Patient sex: F
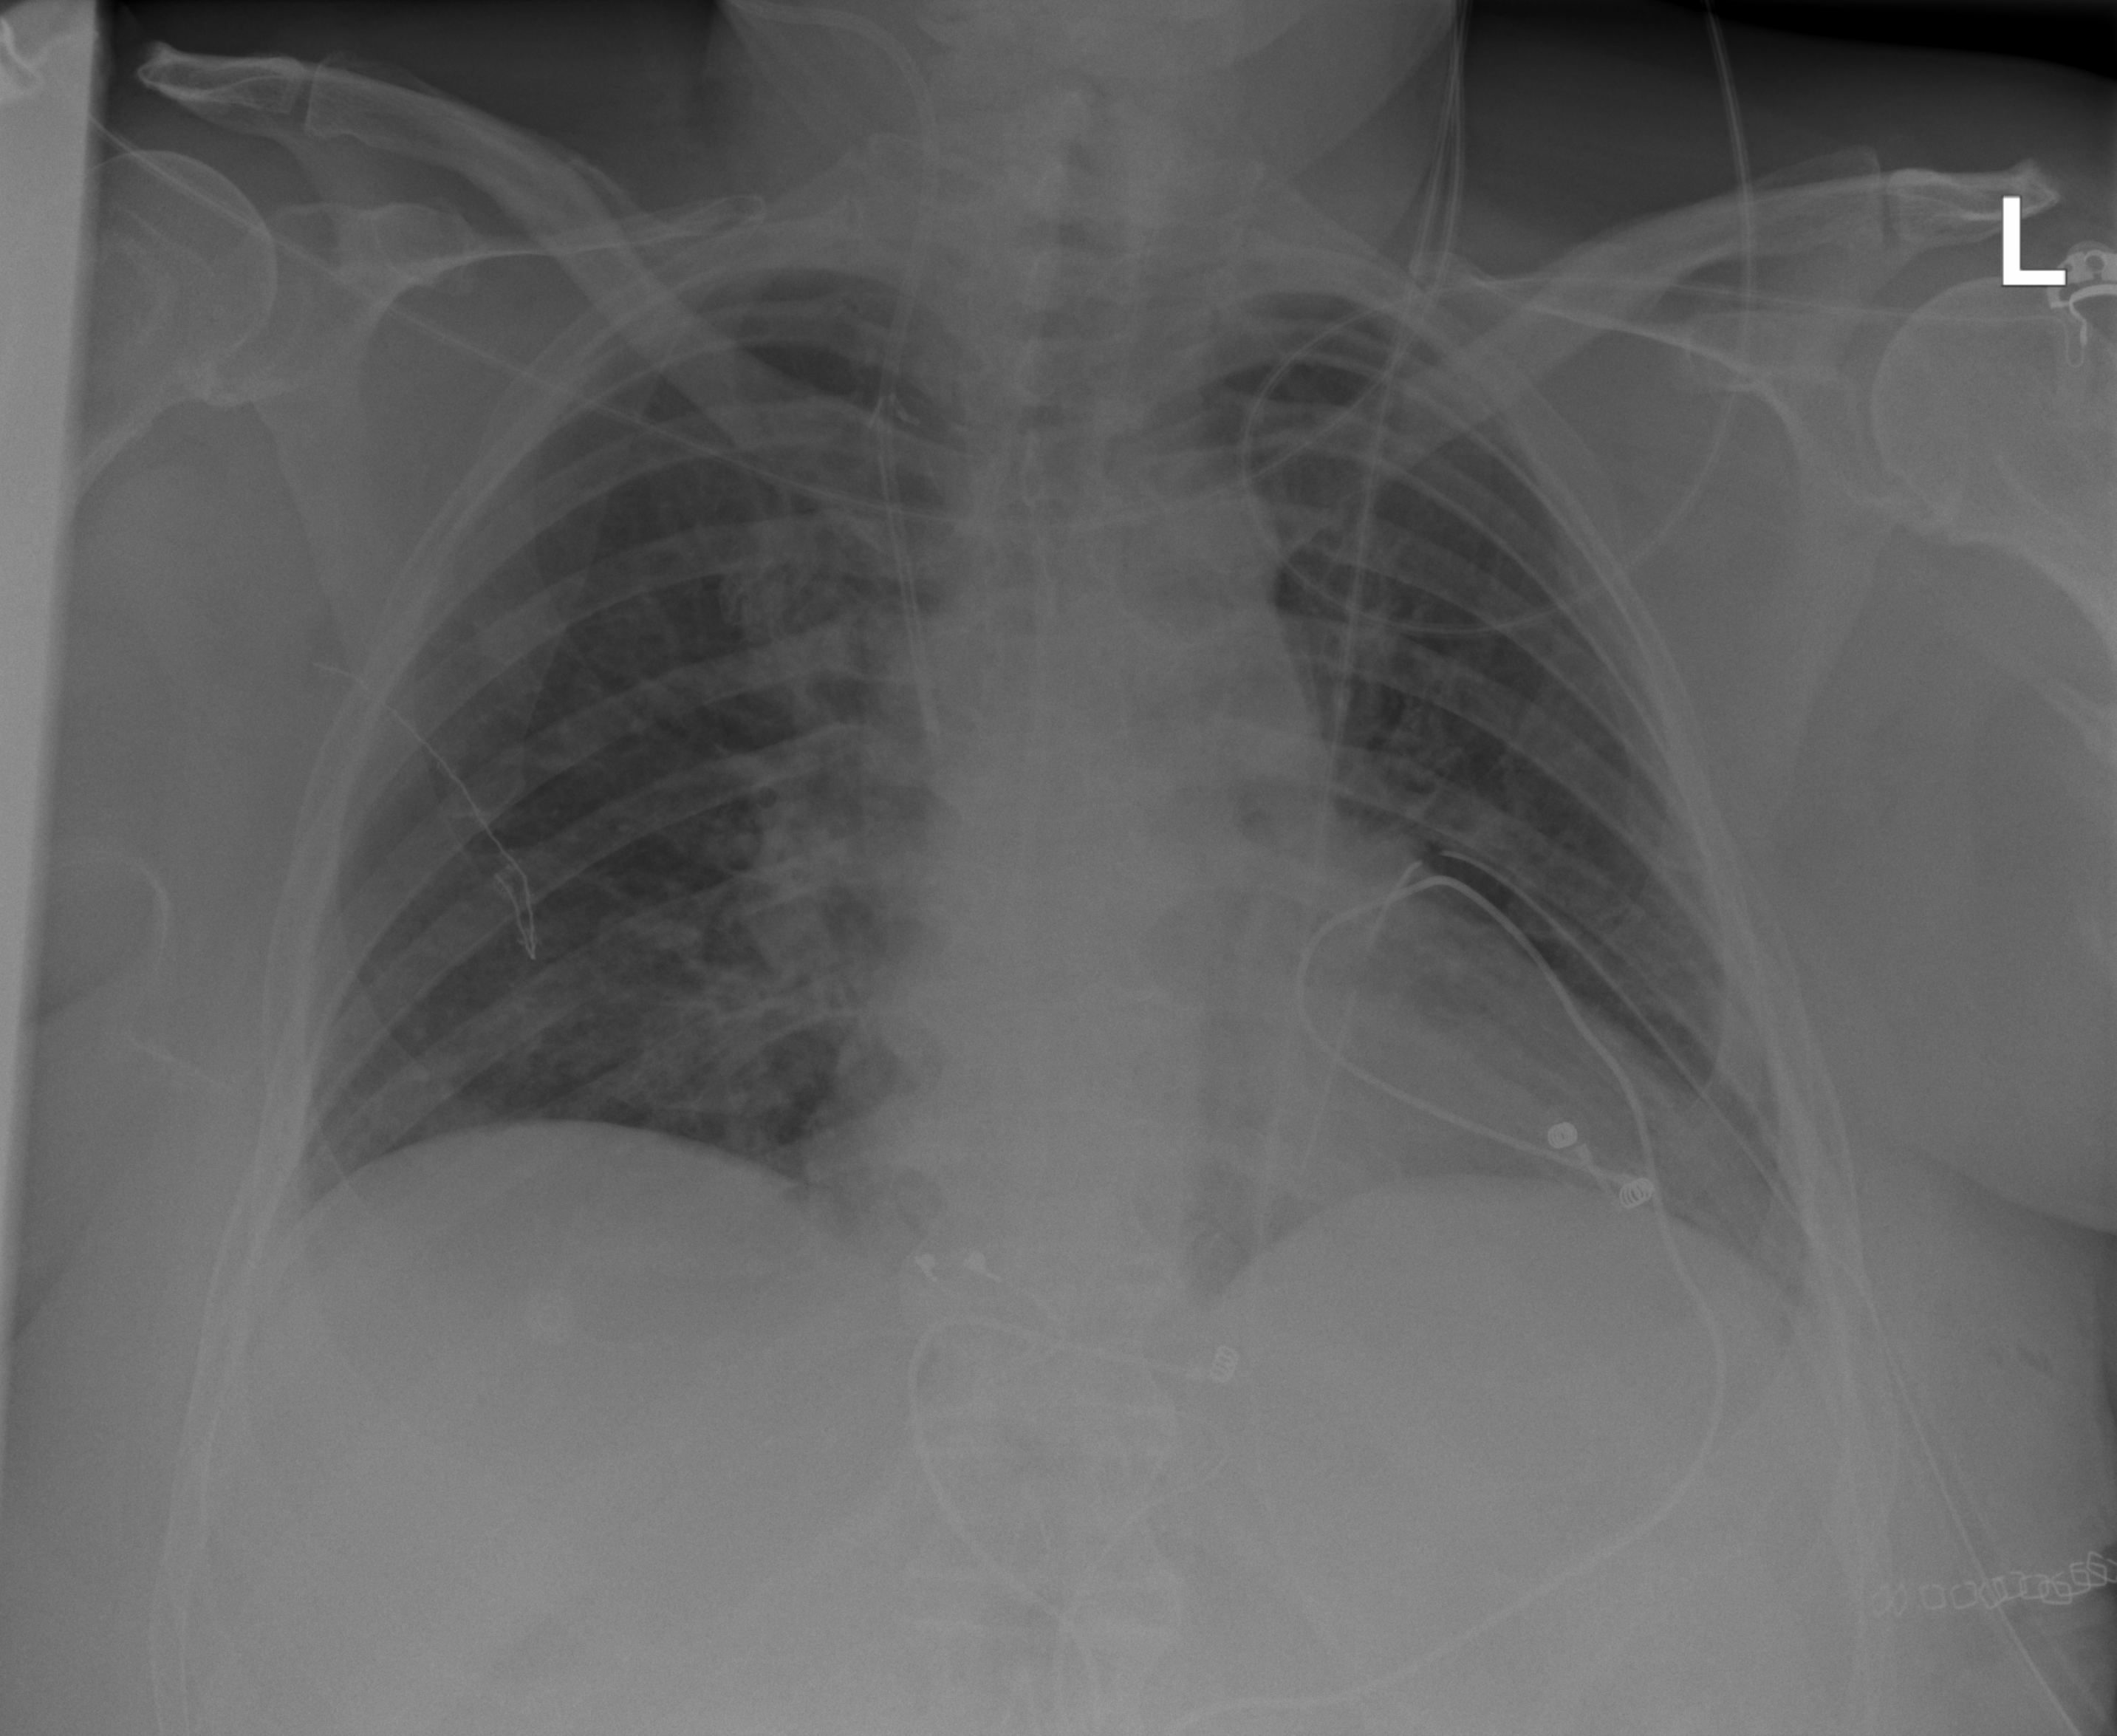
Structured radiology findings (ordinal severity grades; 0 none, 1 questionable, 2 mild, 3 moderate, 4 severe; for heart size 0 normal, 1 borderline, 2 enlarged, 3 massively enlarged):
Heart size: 2
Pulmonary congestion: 2
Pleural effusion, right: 0
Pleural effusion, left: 2
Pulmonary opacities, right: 0
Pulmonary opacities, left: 0
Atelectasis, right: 2
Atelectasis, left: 2